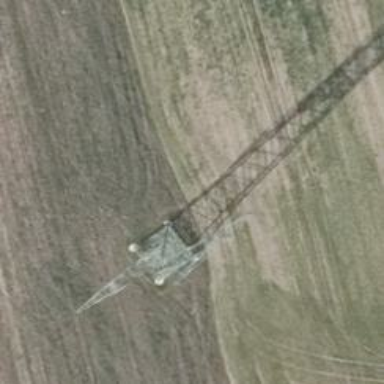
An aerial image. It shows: Power tower.